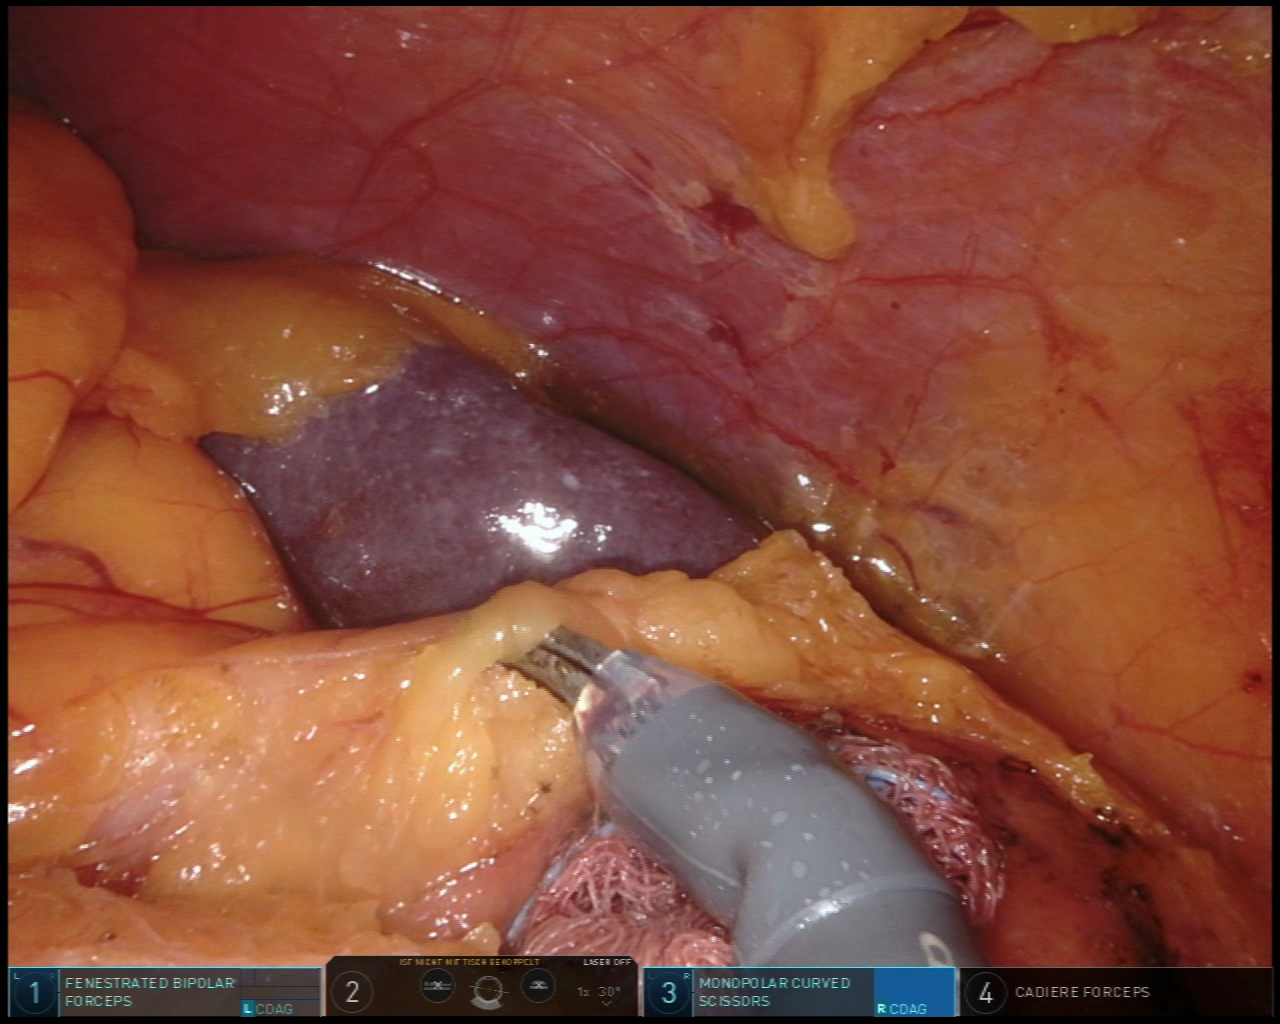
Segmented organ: spleen
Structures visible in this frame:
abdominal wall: yes
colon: no
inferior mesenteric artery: no
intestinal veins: no
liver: no
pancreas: yes
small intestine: no
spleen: yes
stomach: no
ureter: no
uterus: no
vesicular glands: no